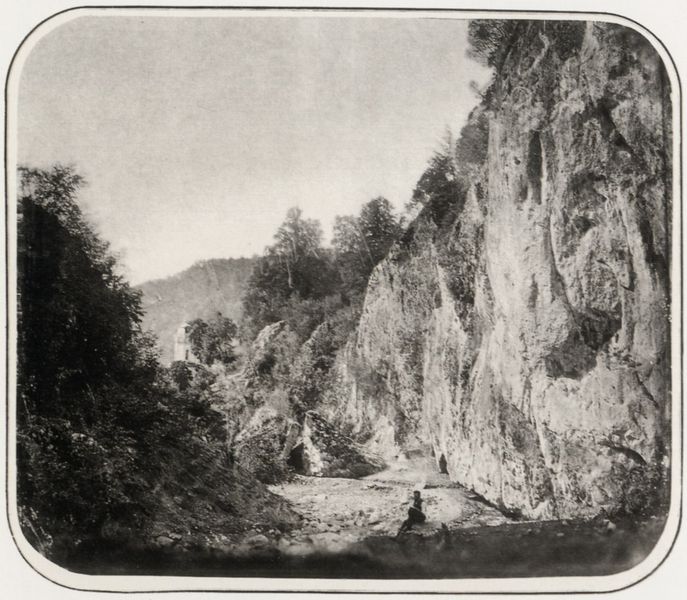
Titel: Am Ufer der Bistrita
Künstler: Carol Szathmari
Standort: Köln
Institution: Agfa Photo-Historama
Schlagwörter: baum, berg, felsen, himmel, mann, schatten, wasser, weiß, bäume, fluss, landschaft, see, sitzen, ufer, grau, licht, schwarz, ausblick, wand, mensch, rahmen, stein, steine, bach, hügel, natur, strauch, brücke, busch, büsche, gebüsch, sträucher, figur, sitzend, personen, höhle, tal, wald, turm, abhang, trocken, berge, fels, felswand, steilhang, schlucht, steil, figuren, klippe, foto, fotografie, photographie, helligkeit, schwarzweiss, stich, photo, mauern, usa, gestrüpp, fotographie, ausruhen, fotografei, bachbett, spalte, schwazr, steilwand, nationalpark, trockenheit, amm, 1850, footo